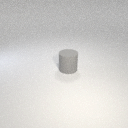
large gray rubber cylinder